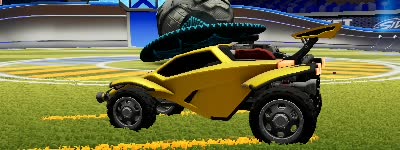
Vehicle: octane